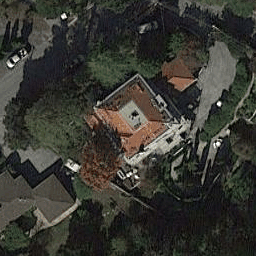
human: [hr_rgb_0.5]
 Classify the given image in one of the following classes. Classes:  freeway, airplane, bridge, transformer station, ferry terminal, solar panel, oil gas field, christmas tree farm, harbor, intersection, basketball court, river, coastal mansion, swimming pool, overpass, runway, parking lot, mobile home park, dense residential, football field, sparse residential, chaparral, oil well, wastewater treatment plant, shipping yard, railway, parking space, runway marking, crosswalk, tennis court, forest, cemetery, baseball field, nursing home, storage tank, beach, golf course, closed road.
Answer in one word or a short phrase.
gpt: sparse residential